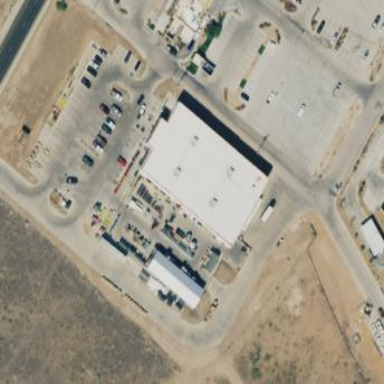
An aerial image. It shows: Retail building that serves as country store.